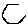
Label: hexagon